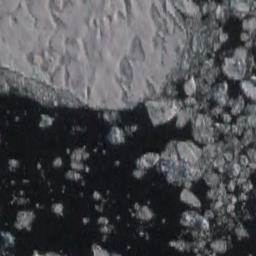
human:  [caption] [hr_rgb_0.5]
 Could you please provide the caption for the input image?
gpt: An oversized piece of ice and small pieces of ice surrounding it float on the blue sea .

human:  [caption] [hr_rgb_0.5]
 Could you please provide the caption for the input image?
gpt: The sea is surrounded by sea ice .

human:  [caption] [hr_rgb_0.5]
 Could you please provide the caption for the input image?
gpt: A lot of small pieces of sea ice are next to the large piece of sea ice .

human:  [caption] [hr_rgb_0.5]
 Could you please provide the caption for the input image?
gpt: There is a big ice and many small ice on the dark blue sea .

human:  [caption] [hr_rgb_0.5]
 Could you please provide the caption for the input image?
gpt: There are many small pieces of sea ice and a larger one .